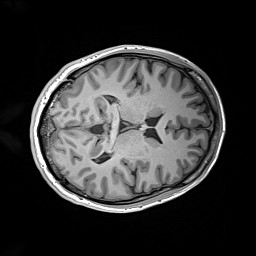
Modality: T1w
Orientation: axial
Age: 21
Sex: male
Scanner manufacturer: siemens
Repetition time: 2.2 s
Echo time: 0.00244 s